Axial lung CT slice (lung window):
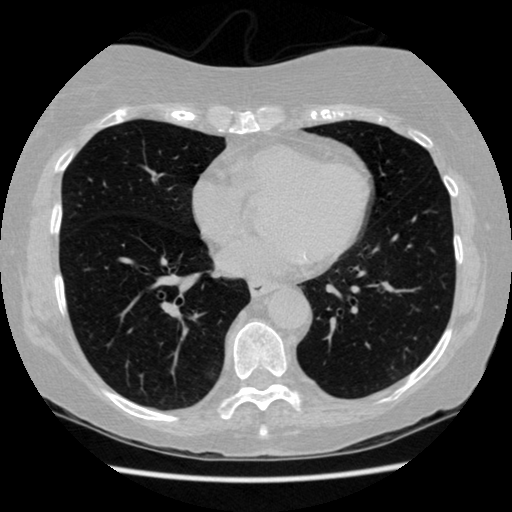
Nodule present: no